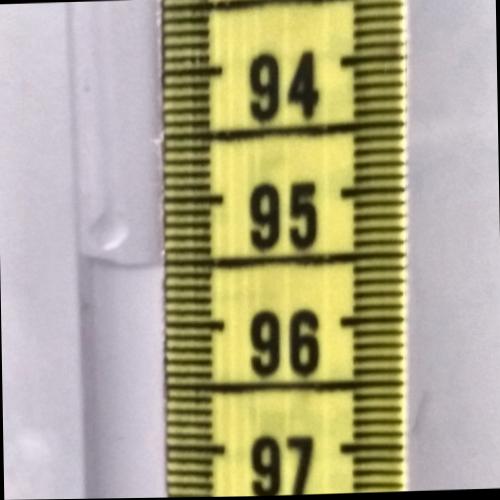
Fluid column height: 95.5 cm